Aerial crown-view tile of a tropical tree (Barro Colorado Island, Panama), acquired 20240716:
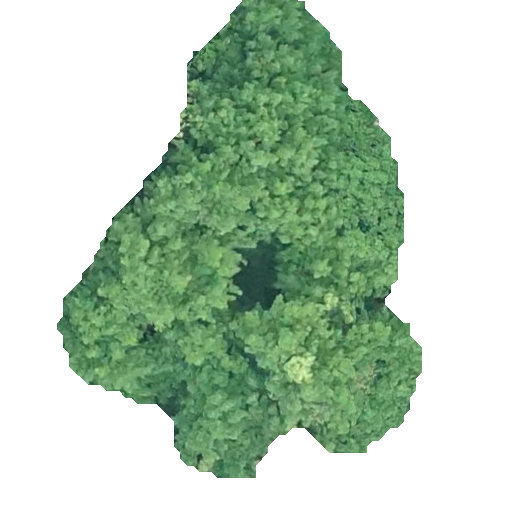
Species: Sloanea terniflora
GBIF accepted scientific name: Sloanea terniflora
Crown area: 172.971 m²